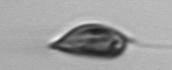
Label: Prorocentrum_triestinum